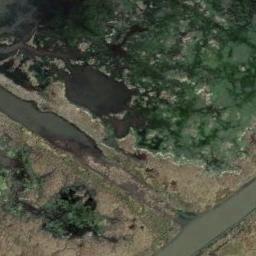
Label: wetland